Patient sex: M
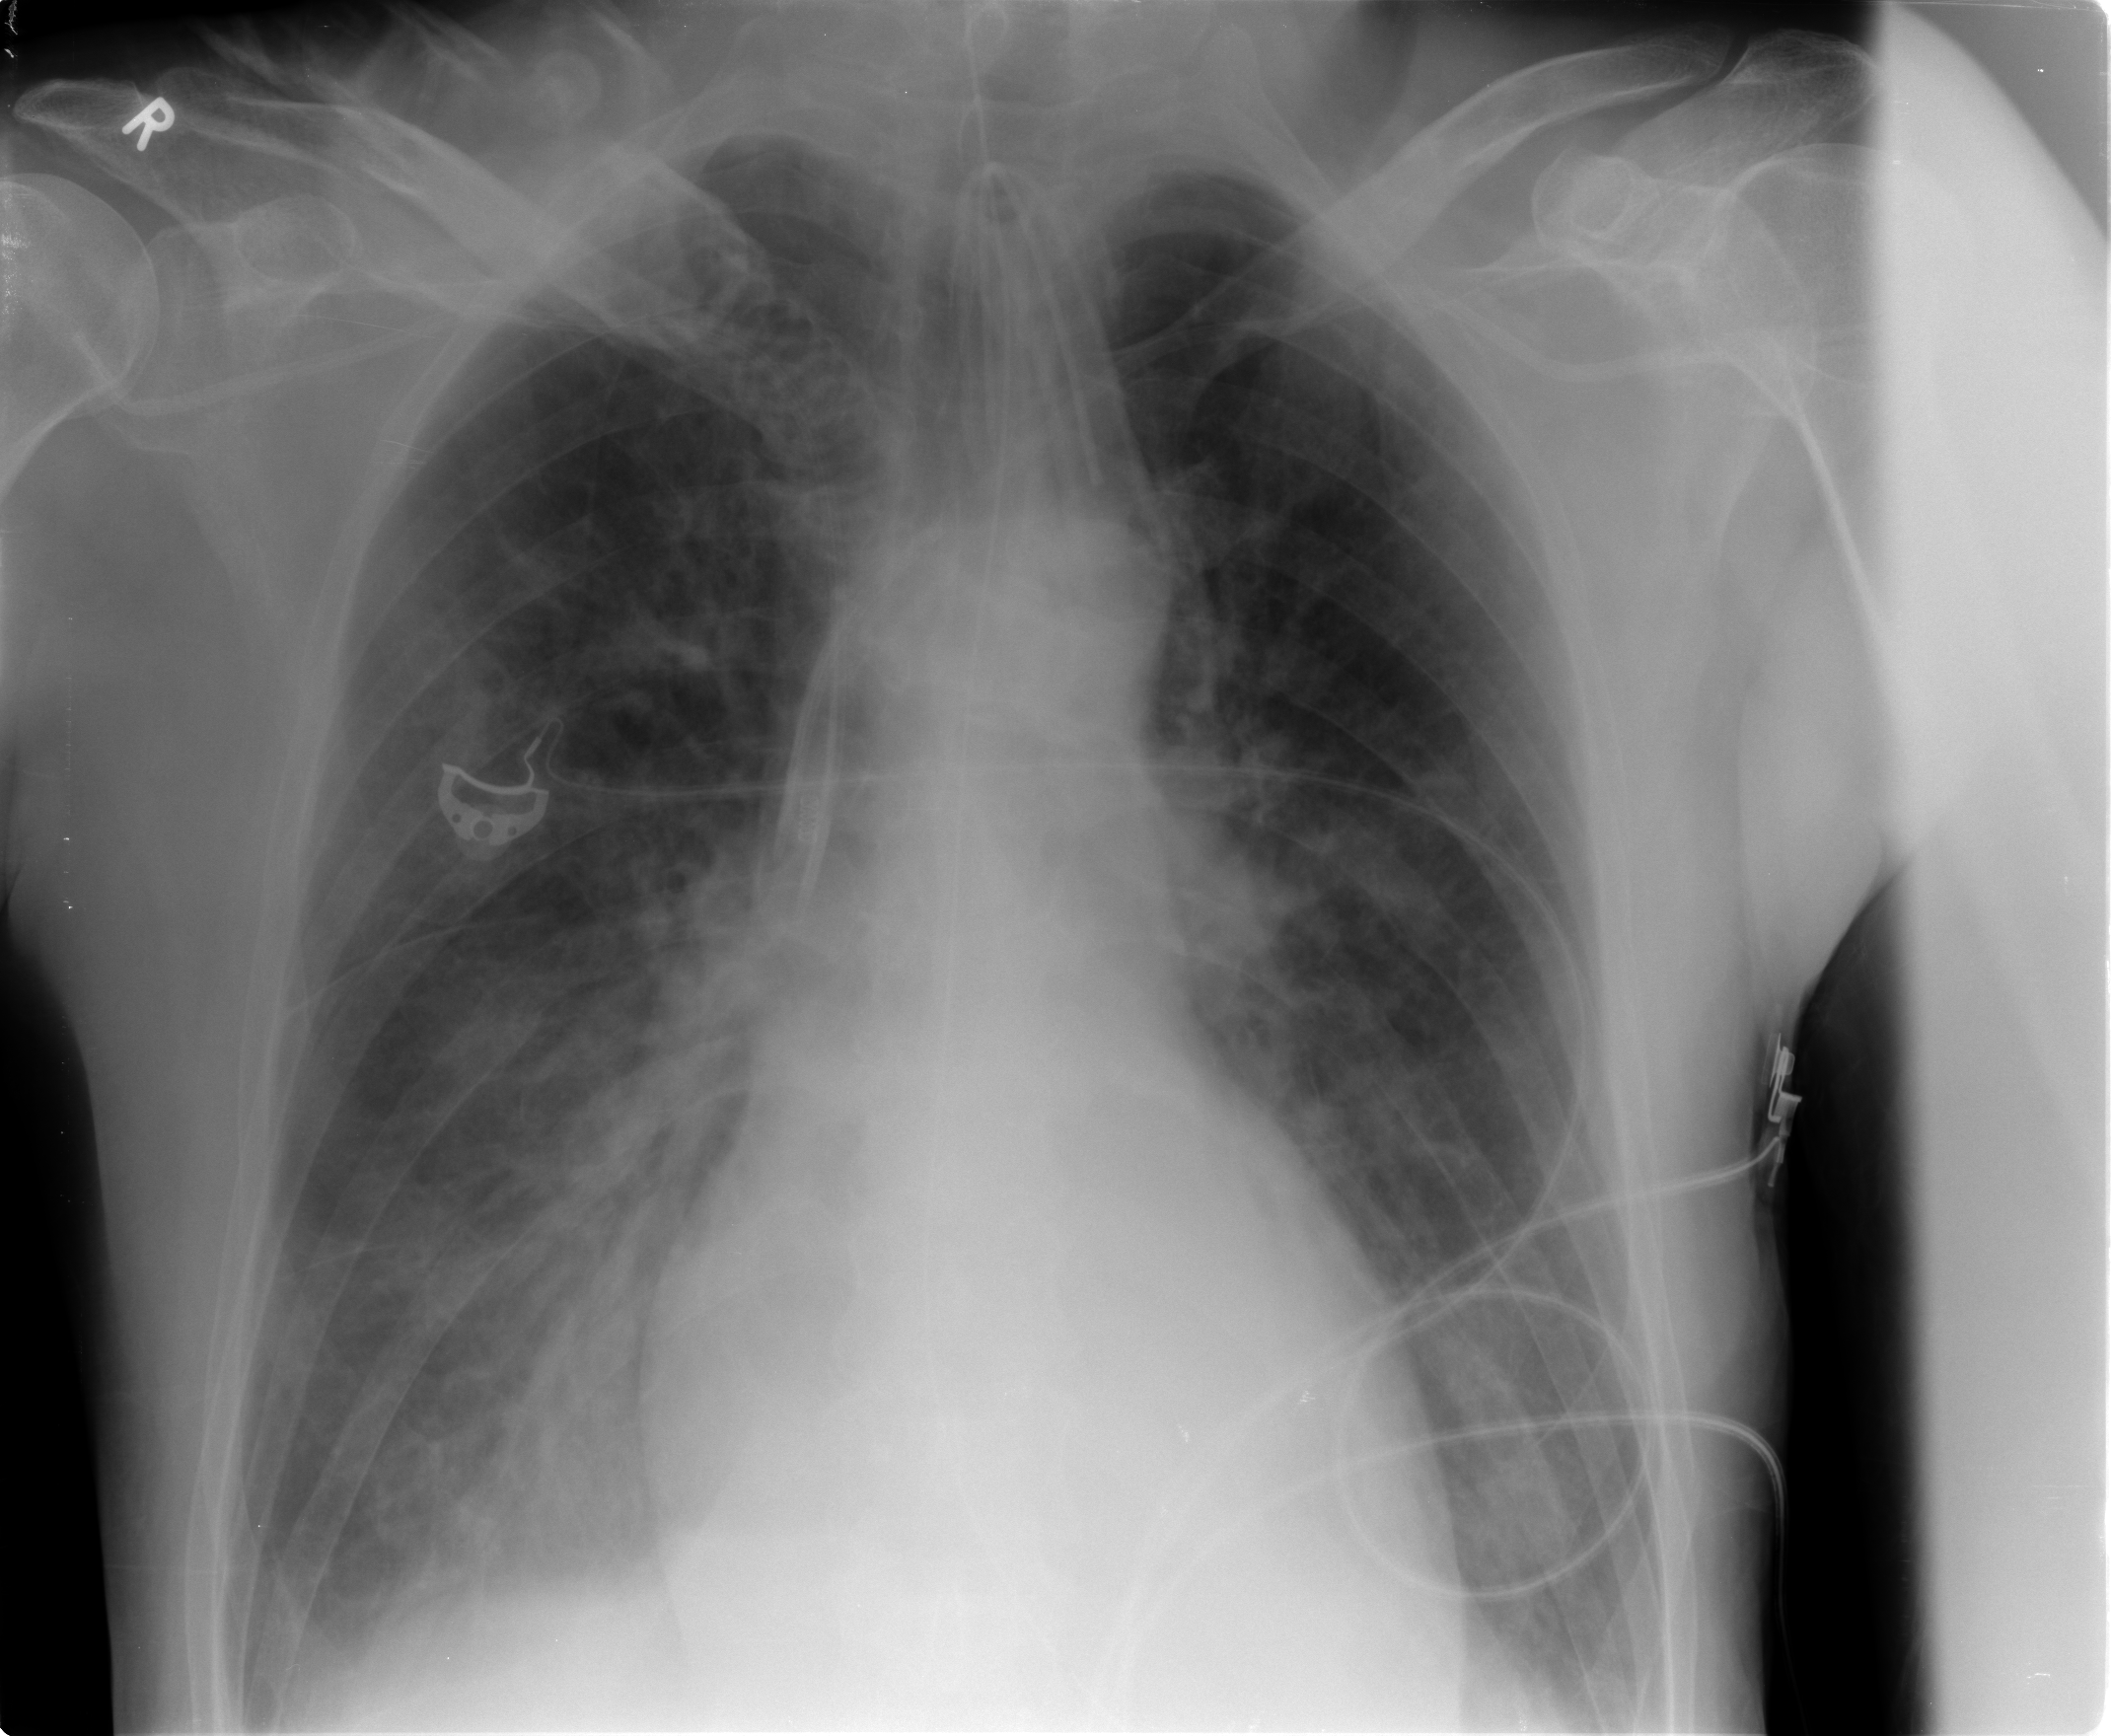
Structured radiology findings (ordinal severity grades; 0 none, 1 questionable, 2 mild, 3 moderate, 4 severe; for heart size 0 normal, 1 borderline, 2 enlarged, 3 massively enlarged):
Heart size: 2
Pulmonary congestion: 2
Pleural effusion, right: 2
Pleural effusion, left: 1
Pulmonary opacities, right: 0
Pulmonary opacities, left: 0
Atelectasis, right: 2
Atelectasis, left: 2